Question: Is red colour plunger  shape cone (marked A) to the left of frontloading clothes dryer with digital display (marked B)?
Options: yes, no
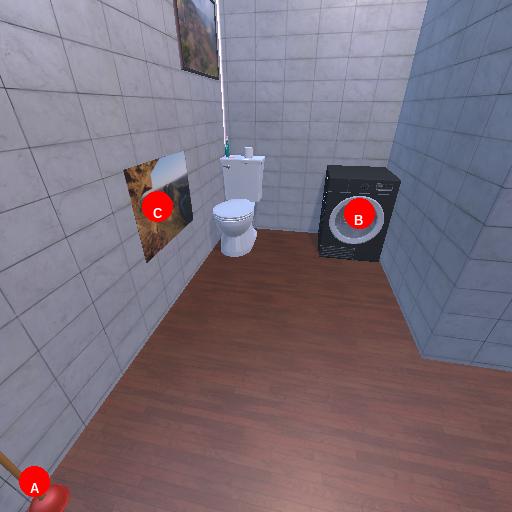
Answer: yes